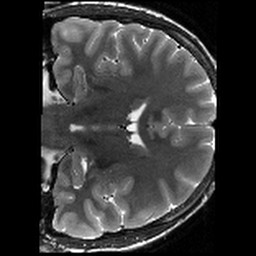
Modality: T2w
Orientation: coronal
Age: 25
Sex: female
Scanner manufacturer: siemens
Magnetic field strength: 3 T
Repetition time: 8.02 s
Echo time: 0.08 s